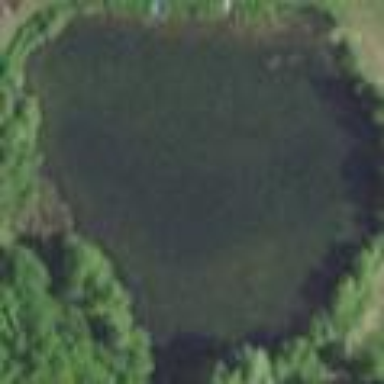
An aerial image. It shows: Pond with natural water.